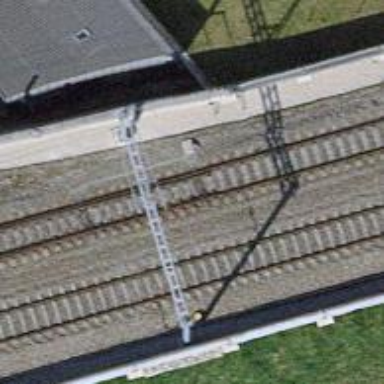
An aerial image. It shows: Railway switch.